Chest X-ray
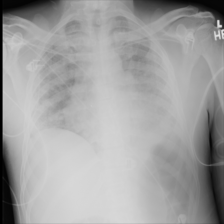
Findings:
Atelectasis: negative
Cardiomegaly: negative
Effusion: negative
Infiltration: positive
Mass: negative
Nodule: negative
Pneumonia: negative
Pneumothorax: negative
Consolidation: positive
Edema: negative
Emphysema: negative
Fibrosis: negative
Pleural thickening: negative
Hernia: negative